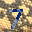
Label: 7